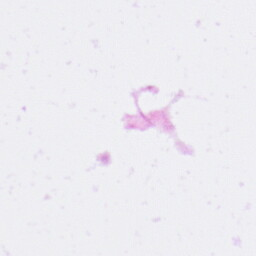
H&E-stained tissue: Pancreatic